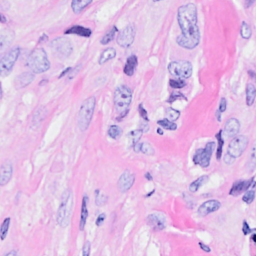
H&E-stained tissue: Breast